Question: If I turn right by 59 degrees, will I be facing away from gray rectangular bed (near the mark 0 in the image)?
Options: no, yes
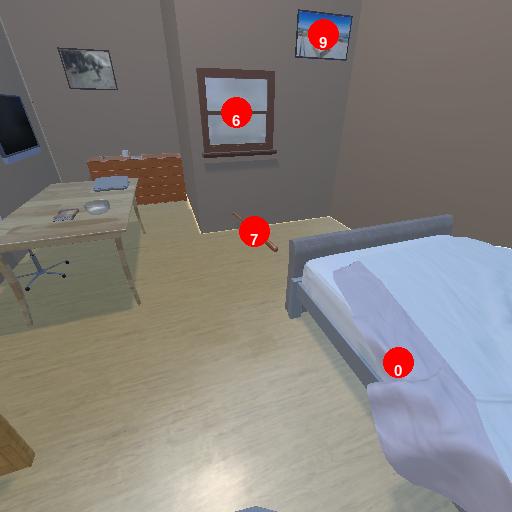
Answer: no